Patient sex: F
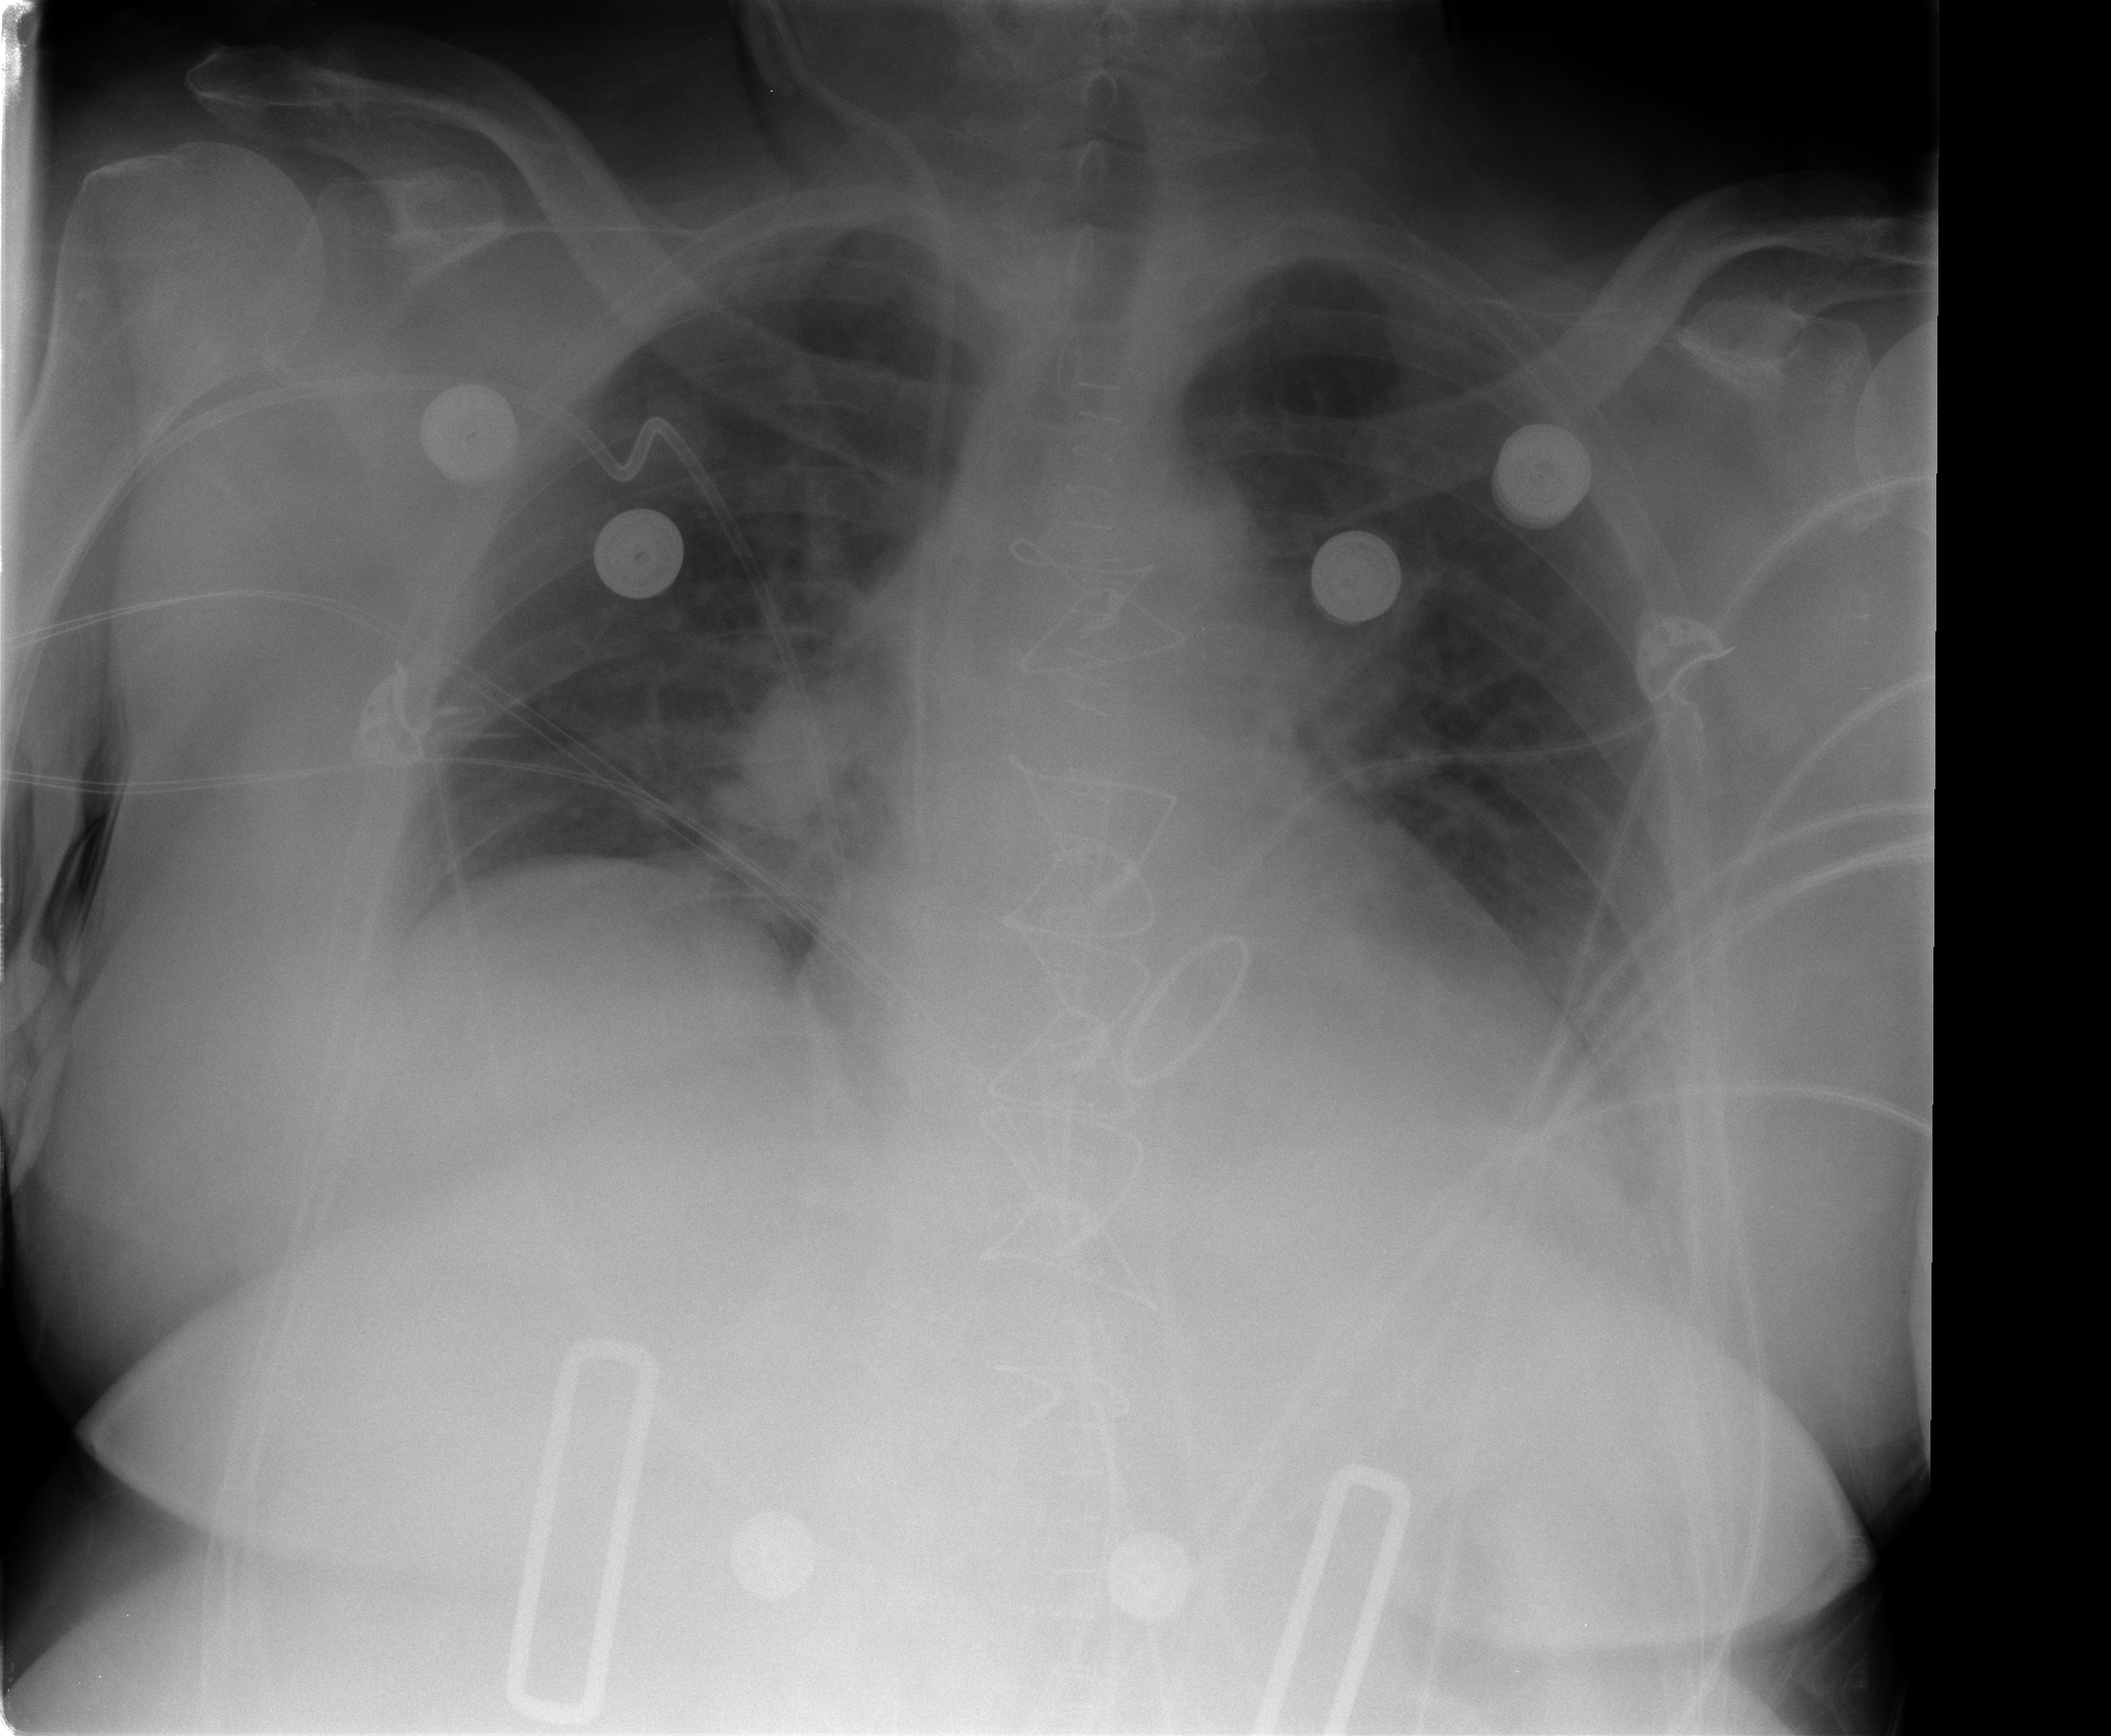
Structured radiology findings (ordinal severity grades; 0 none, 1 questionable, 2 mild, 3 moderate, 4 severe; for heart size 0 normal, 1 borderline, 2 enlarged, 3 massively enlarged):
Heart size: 0
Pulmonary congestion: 0
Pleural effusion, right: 0
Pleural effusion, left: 2
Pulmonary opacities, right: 0
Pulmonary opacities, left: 0
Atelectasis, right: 0
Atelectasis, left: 2